Question: am currently trying to port my laravel 4 application to laravel 5 . i have added '"illuminate/html": "5.*"' to composer and also the facade and service providers to config. i was using the following syntax to link to my css files
'''
{{ HTML::style('css/bootstrap.min.css') }}
{{ HTML::style('css/style.css') }}
'''
but in laravel 5 , my views output is all broken , with the page displaying like the below screenshot .

what could i be missing here ? is there any changes to the blade syntax in laravel 5 ?
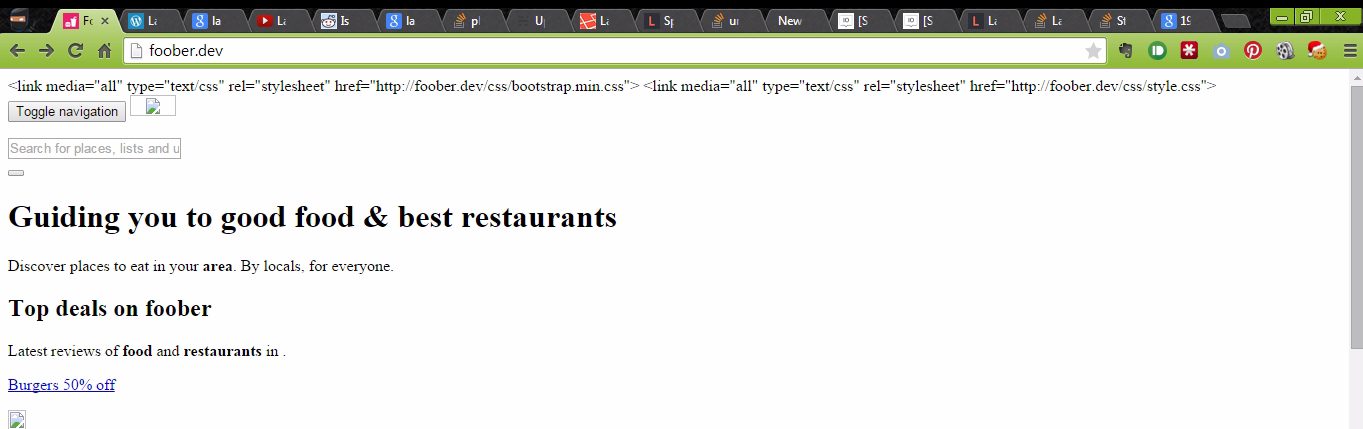
Answer: found the answer here on this <URL> .
on the second thread Taylor Otwell gives the answer himself . In laravel 5 , the laravel 4 default syntax '{{ code }}' , will escape the data output . if you want unescaped html data, you have to use the new syntax
'''
{!! HTML::style('css/style.css') !!}
'''
if you want to revert to previous syntax you can use
'''
Blade::setRawTags('{{', '}}');
'''